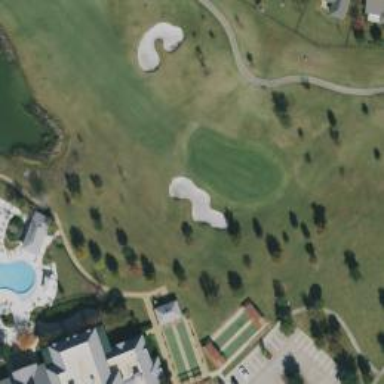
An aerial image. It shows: View of golf hole.